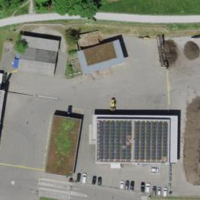
EUNIS habitat code: 56
Species observed at this site:
Symphoricarpos albus